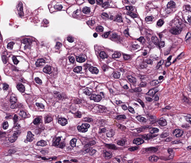
Tumor epithelial tissue: yes
Tumor-associated stroma tissue: no
Normal tissue: no